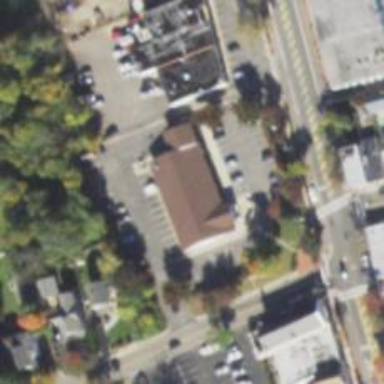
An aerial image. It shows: Post office.